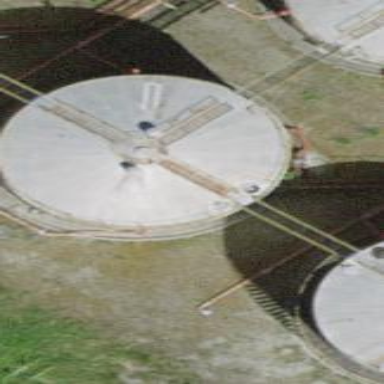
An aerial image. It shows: Storage tank which is man-made.